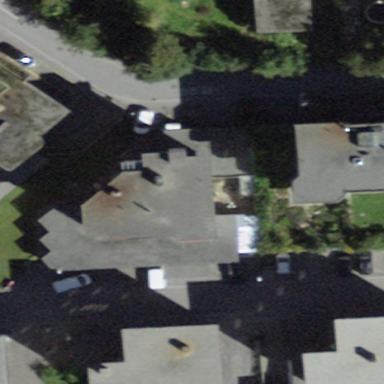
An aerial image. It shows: Flat-roofed building.